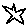
Label: star